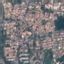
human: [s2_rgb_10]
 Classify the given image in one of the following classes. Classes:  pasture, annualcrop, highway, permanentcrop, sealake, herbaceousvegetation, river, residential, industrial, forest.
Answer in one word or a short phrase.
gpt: Residential